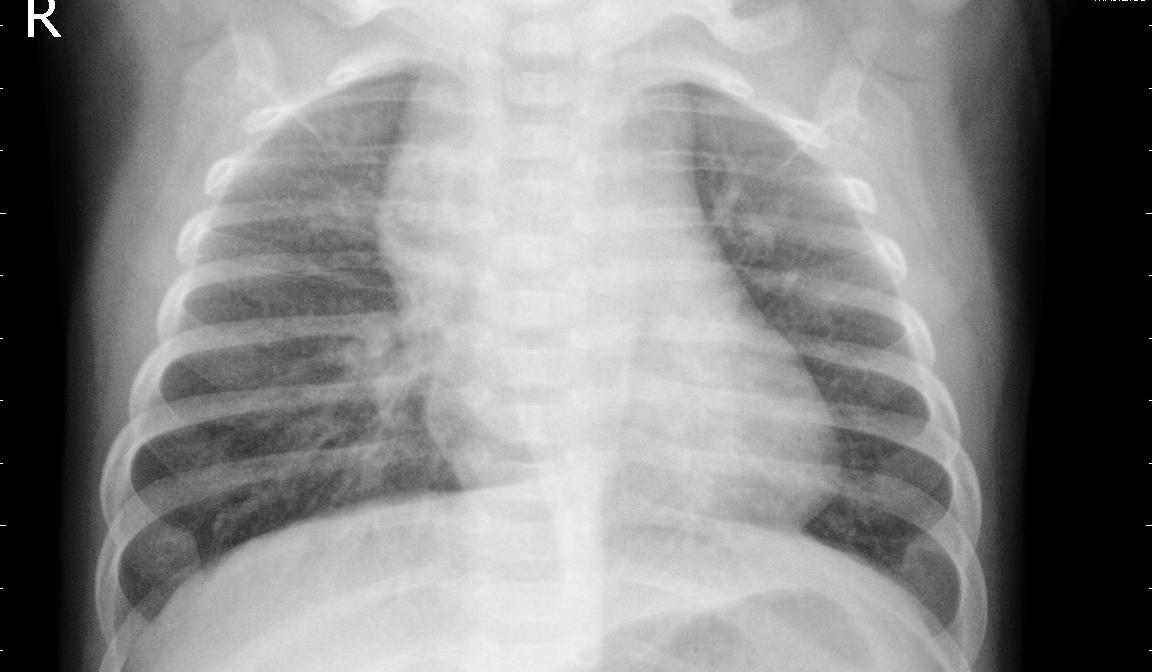
Diagnosis: PNEUMONIA